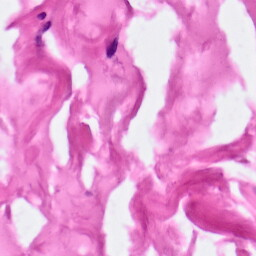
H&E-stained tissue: Pancreatic